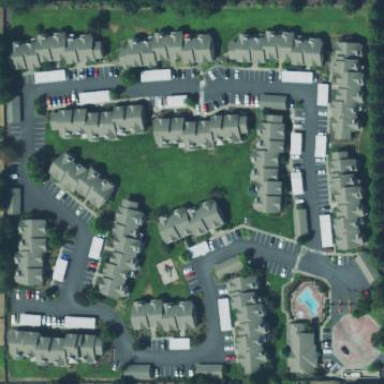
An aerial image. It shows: Residential area with apartments.